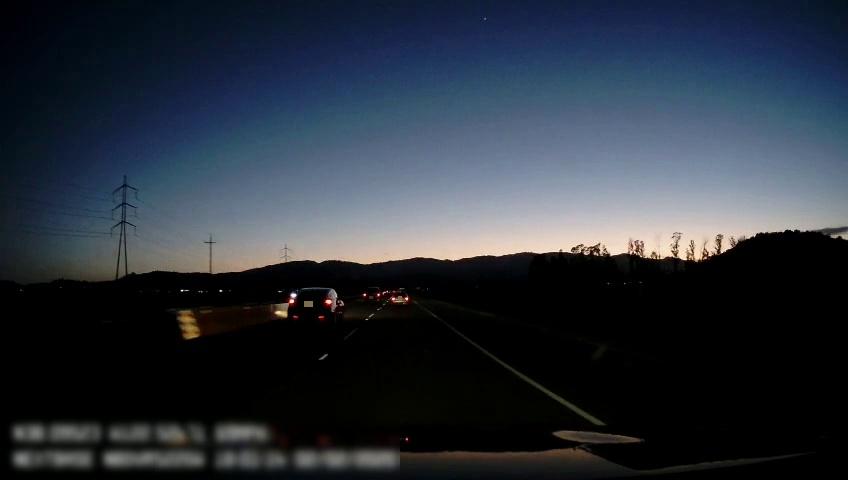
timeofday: Dusk/Dawn/Twilight
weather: Sunny
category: Drivable Space
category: Vehicles | Car
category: Vehicles | Car
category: Vehicles | Car
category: Lanes | Current Lane
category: Lanes | Alternate Lane